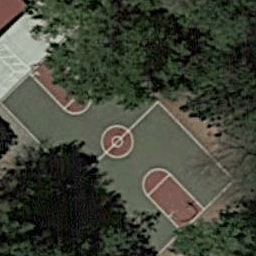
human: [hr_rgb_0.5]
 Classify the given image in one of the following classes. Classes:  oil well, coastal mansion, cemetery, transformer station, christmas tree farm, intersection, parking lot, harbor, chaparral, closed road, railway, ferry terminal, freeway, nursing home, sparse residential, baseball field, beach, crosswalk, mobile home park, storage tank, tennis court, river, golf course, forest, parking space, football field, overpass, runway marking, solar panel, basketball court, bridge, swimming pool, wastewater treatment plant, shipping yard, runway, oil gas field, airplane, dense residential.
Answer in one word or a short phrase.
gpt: basketball court